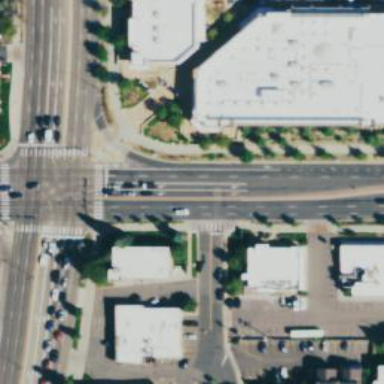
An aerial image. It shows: Primary highway with separate asphalt sidewalk.